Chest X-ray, AP view. Patient: 65 years old, sex M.
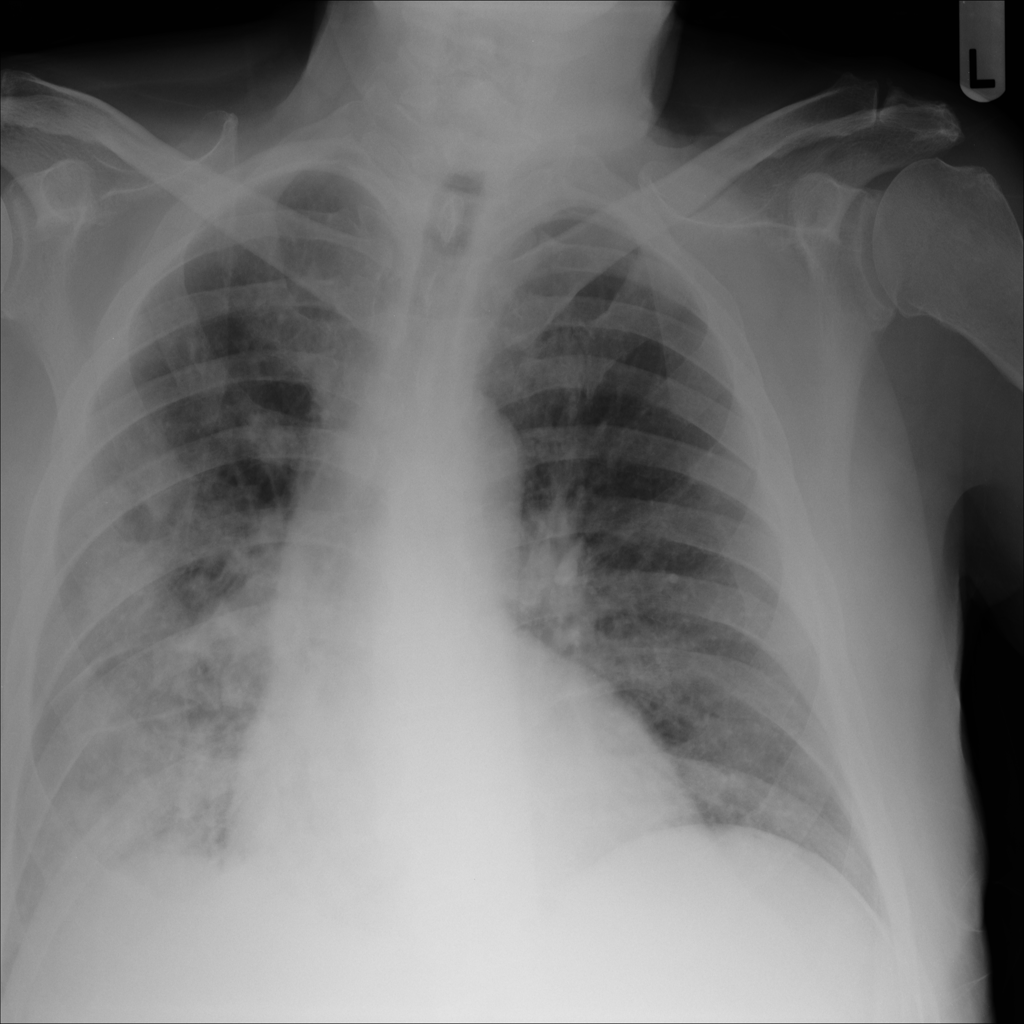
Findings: Pneumonia